Question: I am creating an email template to send out to a few people, however, for some reason I am running in to some trouble placing a simple left-hand side border on the two right-hand side table cells.

'''
<table class="content" style="table-layout:fixed; background: none repeat scroll 0% 0% #FFFFFF; width: 600px; max-width: 600px; margin: 0px auto;" cellspacing="0" cellpadding="0" border="0" align="center" bgcolor="#FFFFFF">
<thead cellspacing="0" cellpadding="0" border="0">
<tr style="width: 100%; background: red;" bgcolor="red" cellspacing="0" cellpadding="0" border="0">
<td style="width: 70%;" rowspan="2" align="left" valign="middle" colspan="8" cellspacing="0" cellpadding="0" border="0">
<h1>
<a style="text-decoration: none; font-weight: normal; letter-spacing: -1.5px; line-height: 22px; color: #ffffff; font-size: 22px; padding: 20px 20px 20px 20px;" href="#">
<img src="http://dummyimage.com/178x32/000000/fff.jpg&text=Image" alt="image" width="178" height="32" />
</a>
</h1>
</td>
<td style="width: 30%; border-left: 1px solid #FFFFFF;" align="right" colspan="4" cellspacing="0" cellpadding="0" border="0">
<table cellspacing="0" cellpadding="0" border="0">
<tbody cellspacing="0" cellpadding="0" border="0">
<tr cellspacing="0" cellpadding="0" border="0">
<td cellspacing="0" cellpadding="0" border="0" style="color: #ffffff; text-align: center; padding: 20px 20px 20px 20px; border-bottom: 1px solid #FFFFFF; font-family: Helvetica, Arial, Verdana; font-size: 8px; letter-spacing: 1.5px; text-transform: uppercase;">Ipsum Dolor Sit</td>
</tr>
<tr cellspacing="0" cellpadding="0" border="0">
<td cellspacing="0" cellpadding="0" border="0" style="color: #ffffff; text-align: center; padding: 20px 20px 20px 20px;">
<a style="text-decoration: none; color: #ffffff; font-family: Helvetica, Arial, Verdana; font-size: 8px; letter-spacing: 1.5px; text-transform: uppercase;" href="#" target="_blank">Cras Odio Ligula</a>
</td>
</tr>
</tbody>
</table>
</td>
</tr>
</thead>
<tbody>
</tbody>
<tfoot>
</tfoot>
'''
<URL>
How do remove the empty space being created (which can be found in-between the and lines) so that the template is laid out correctly?
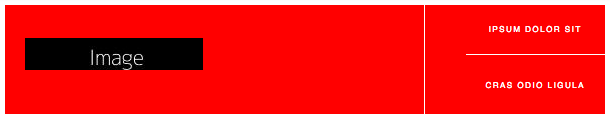
Answer: I have given the inner table (inside the right-side '<td>' tag) a width of 100% and the empty space went away because the inner table spans the whole available width:
'''
<table cellspacing="0" cellpadding="0" border="0" width="100%">
<tbody cellspacing="0" cellpadding="0" border="0">
...
</tbody>
</table>
'''
If you do not define a width of 100% the table consumes only the amount of width it actually needs for all the content + padding + margin.
<URL>